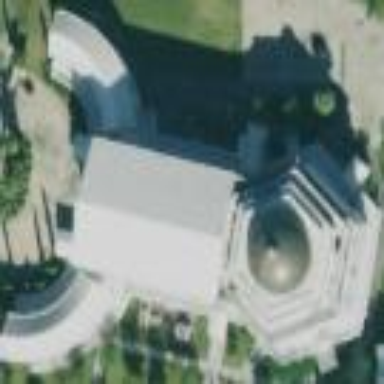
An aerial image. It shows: Building serving as place of worship.